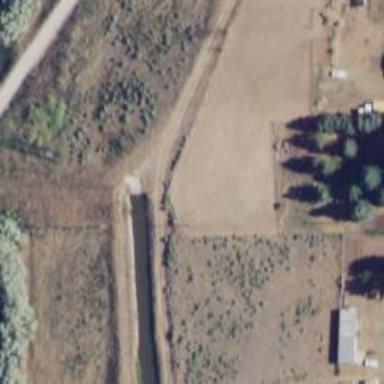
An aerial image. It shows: Culvert tunnel.